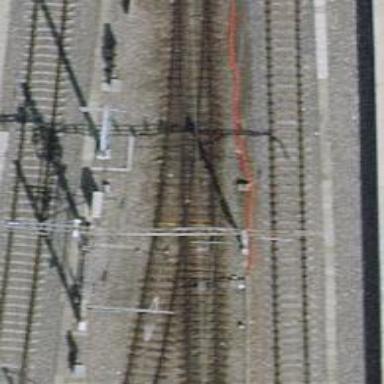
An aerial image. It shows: Yard with single rail track. The railway track is electrified with contact line for service purposes.